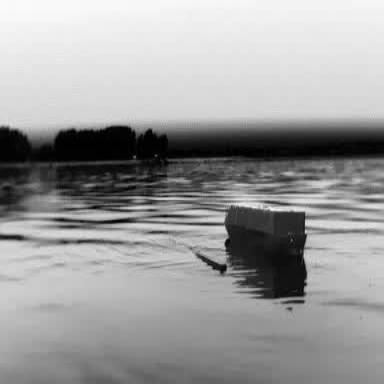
There is a fishing_boat in the infrared image.